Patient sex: M
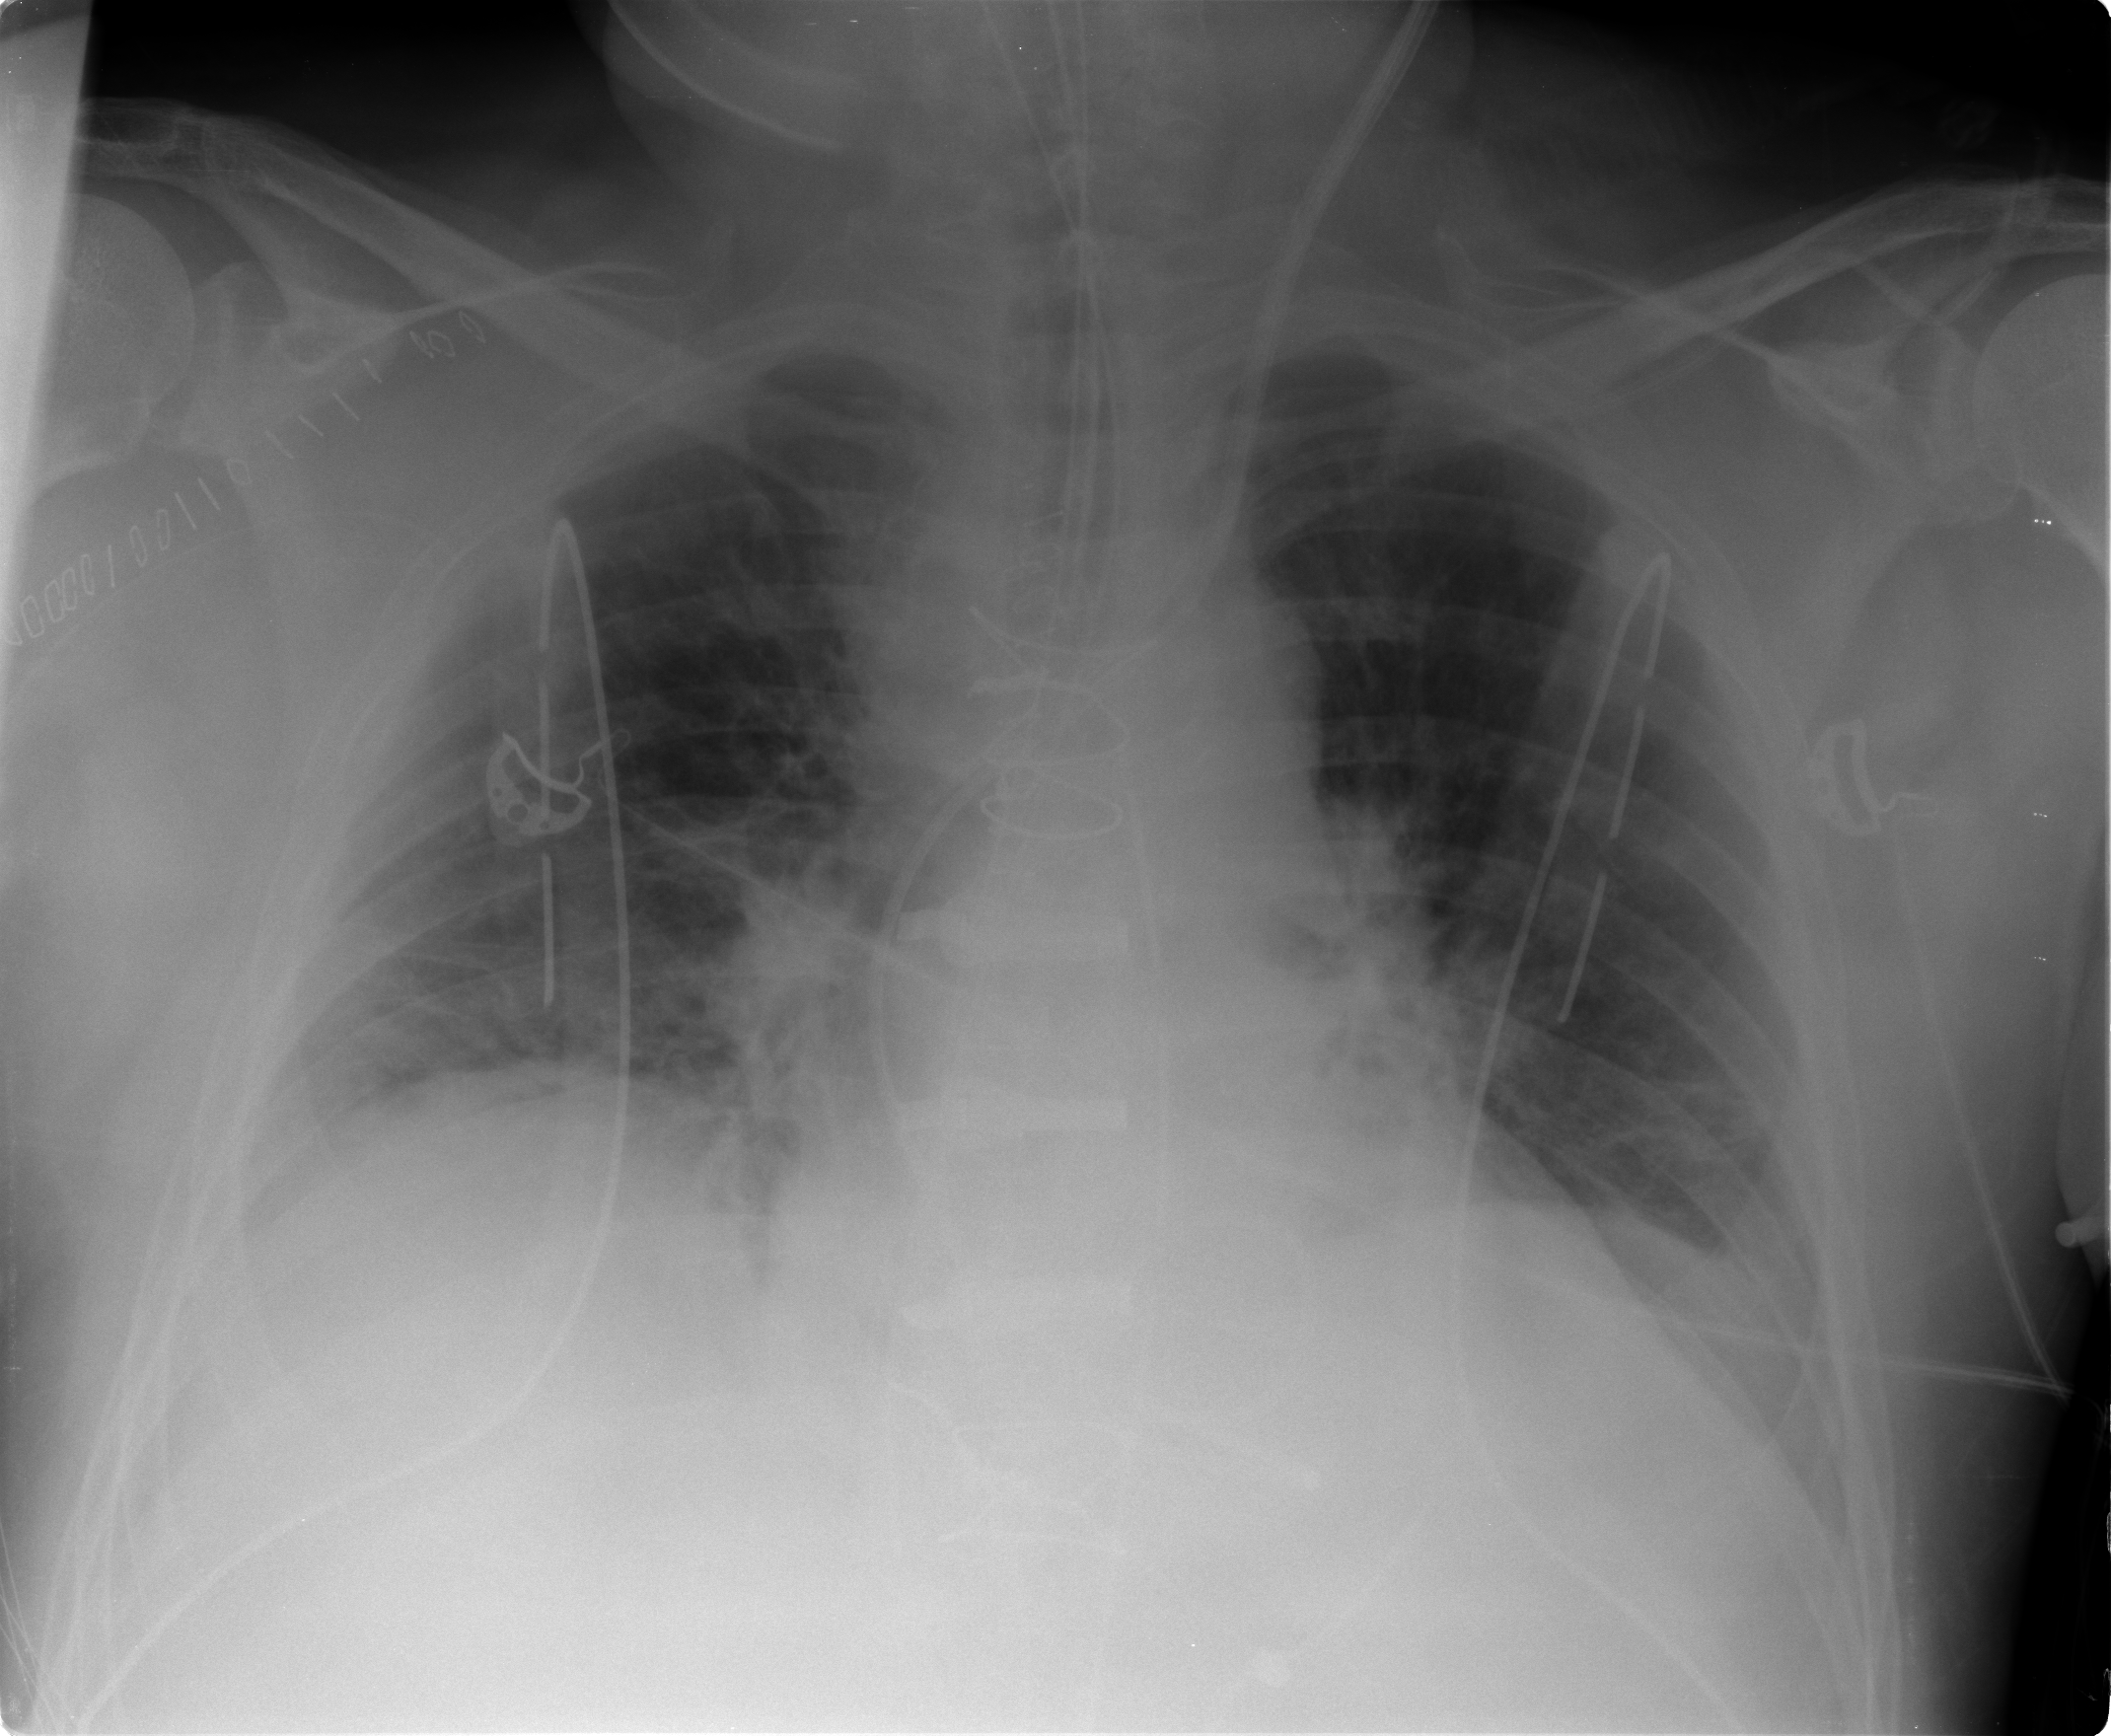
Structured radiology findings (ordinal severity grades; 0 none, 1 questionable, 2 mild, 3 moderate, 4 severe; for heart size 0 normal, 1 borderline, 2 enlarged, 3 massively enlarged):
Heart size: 2
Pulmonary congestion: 0
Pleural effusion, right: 0
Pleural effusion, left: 0
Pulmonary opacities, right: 1
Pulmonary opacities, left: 0
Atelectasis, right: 0
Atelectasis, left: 0